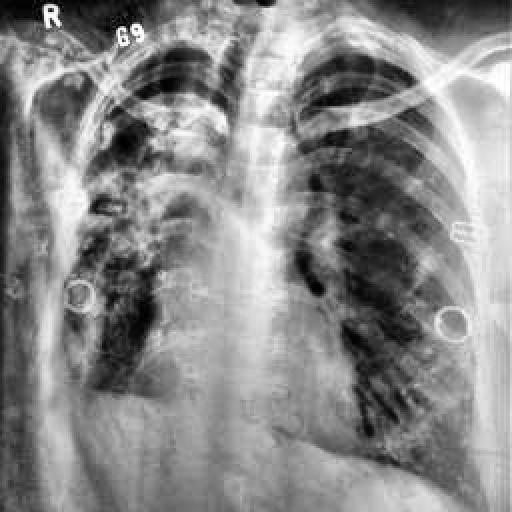
Finding: TUBERCULOSIS